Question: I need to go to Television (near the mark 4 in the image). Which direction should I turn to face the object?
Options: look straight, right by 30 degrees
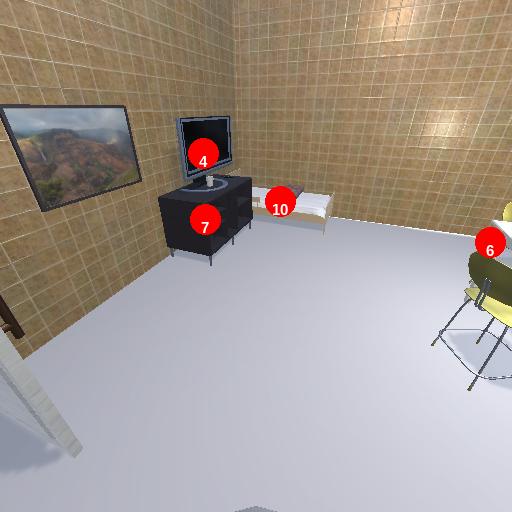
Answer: look straight